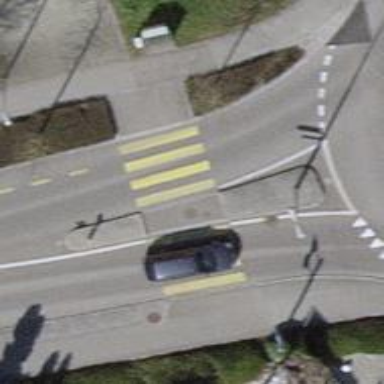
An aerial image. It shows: Tertiary road with asphalt surface. The road has separate cycle lane and sidewalk.